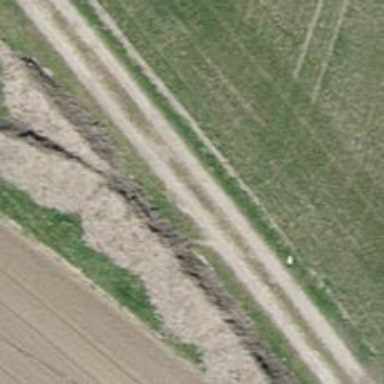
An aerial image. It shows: Grass track with grade5 tracktype.